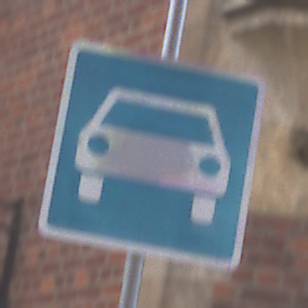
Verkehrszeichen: Kraftfahrstrasse
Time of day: Midday
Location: Outdoor (Urban)
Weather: Overcast
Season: NotSpecified
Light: Natural